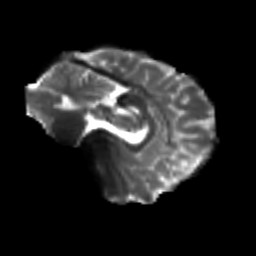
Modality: T2w
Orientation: sagittal
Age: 24
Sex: male
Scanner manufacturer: siemens
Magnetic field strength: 3 T
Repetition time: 3.5 s
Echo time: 0.104 s